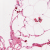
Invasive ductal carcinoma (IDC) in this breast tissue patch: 0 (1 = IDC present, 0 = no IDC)